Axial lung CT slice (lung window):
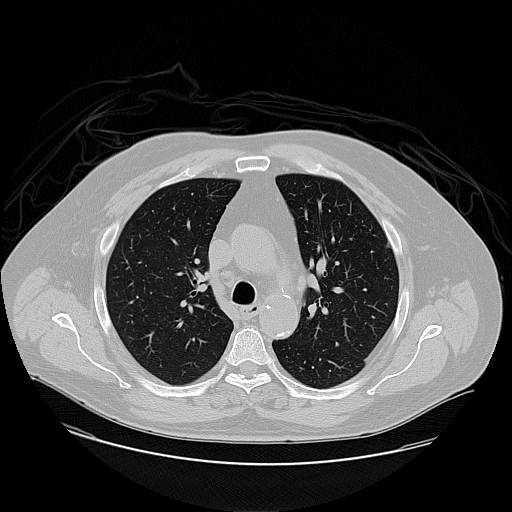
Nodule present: no